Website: crate-barrel
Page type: receipt
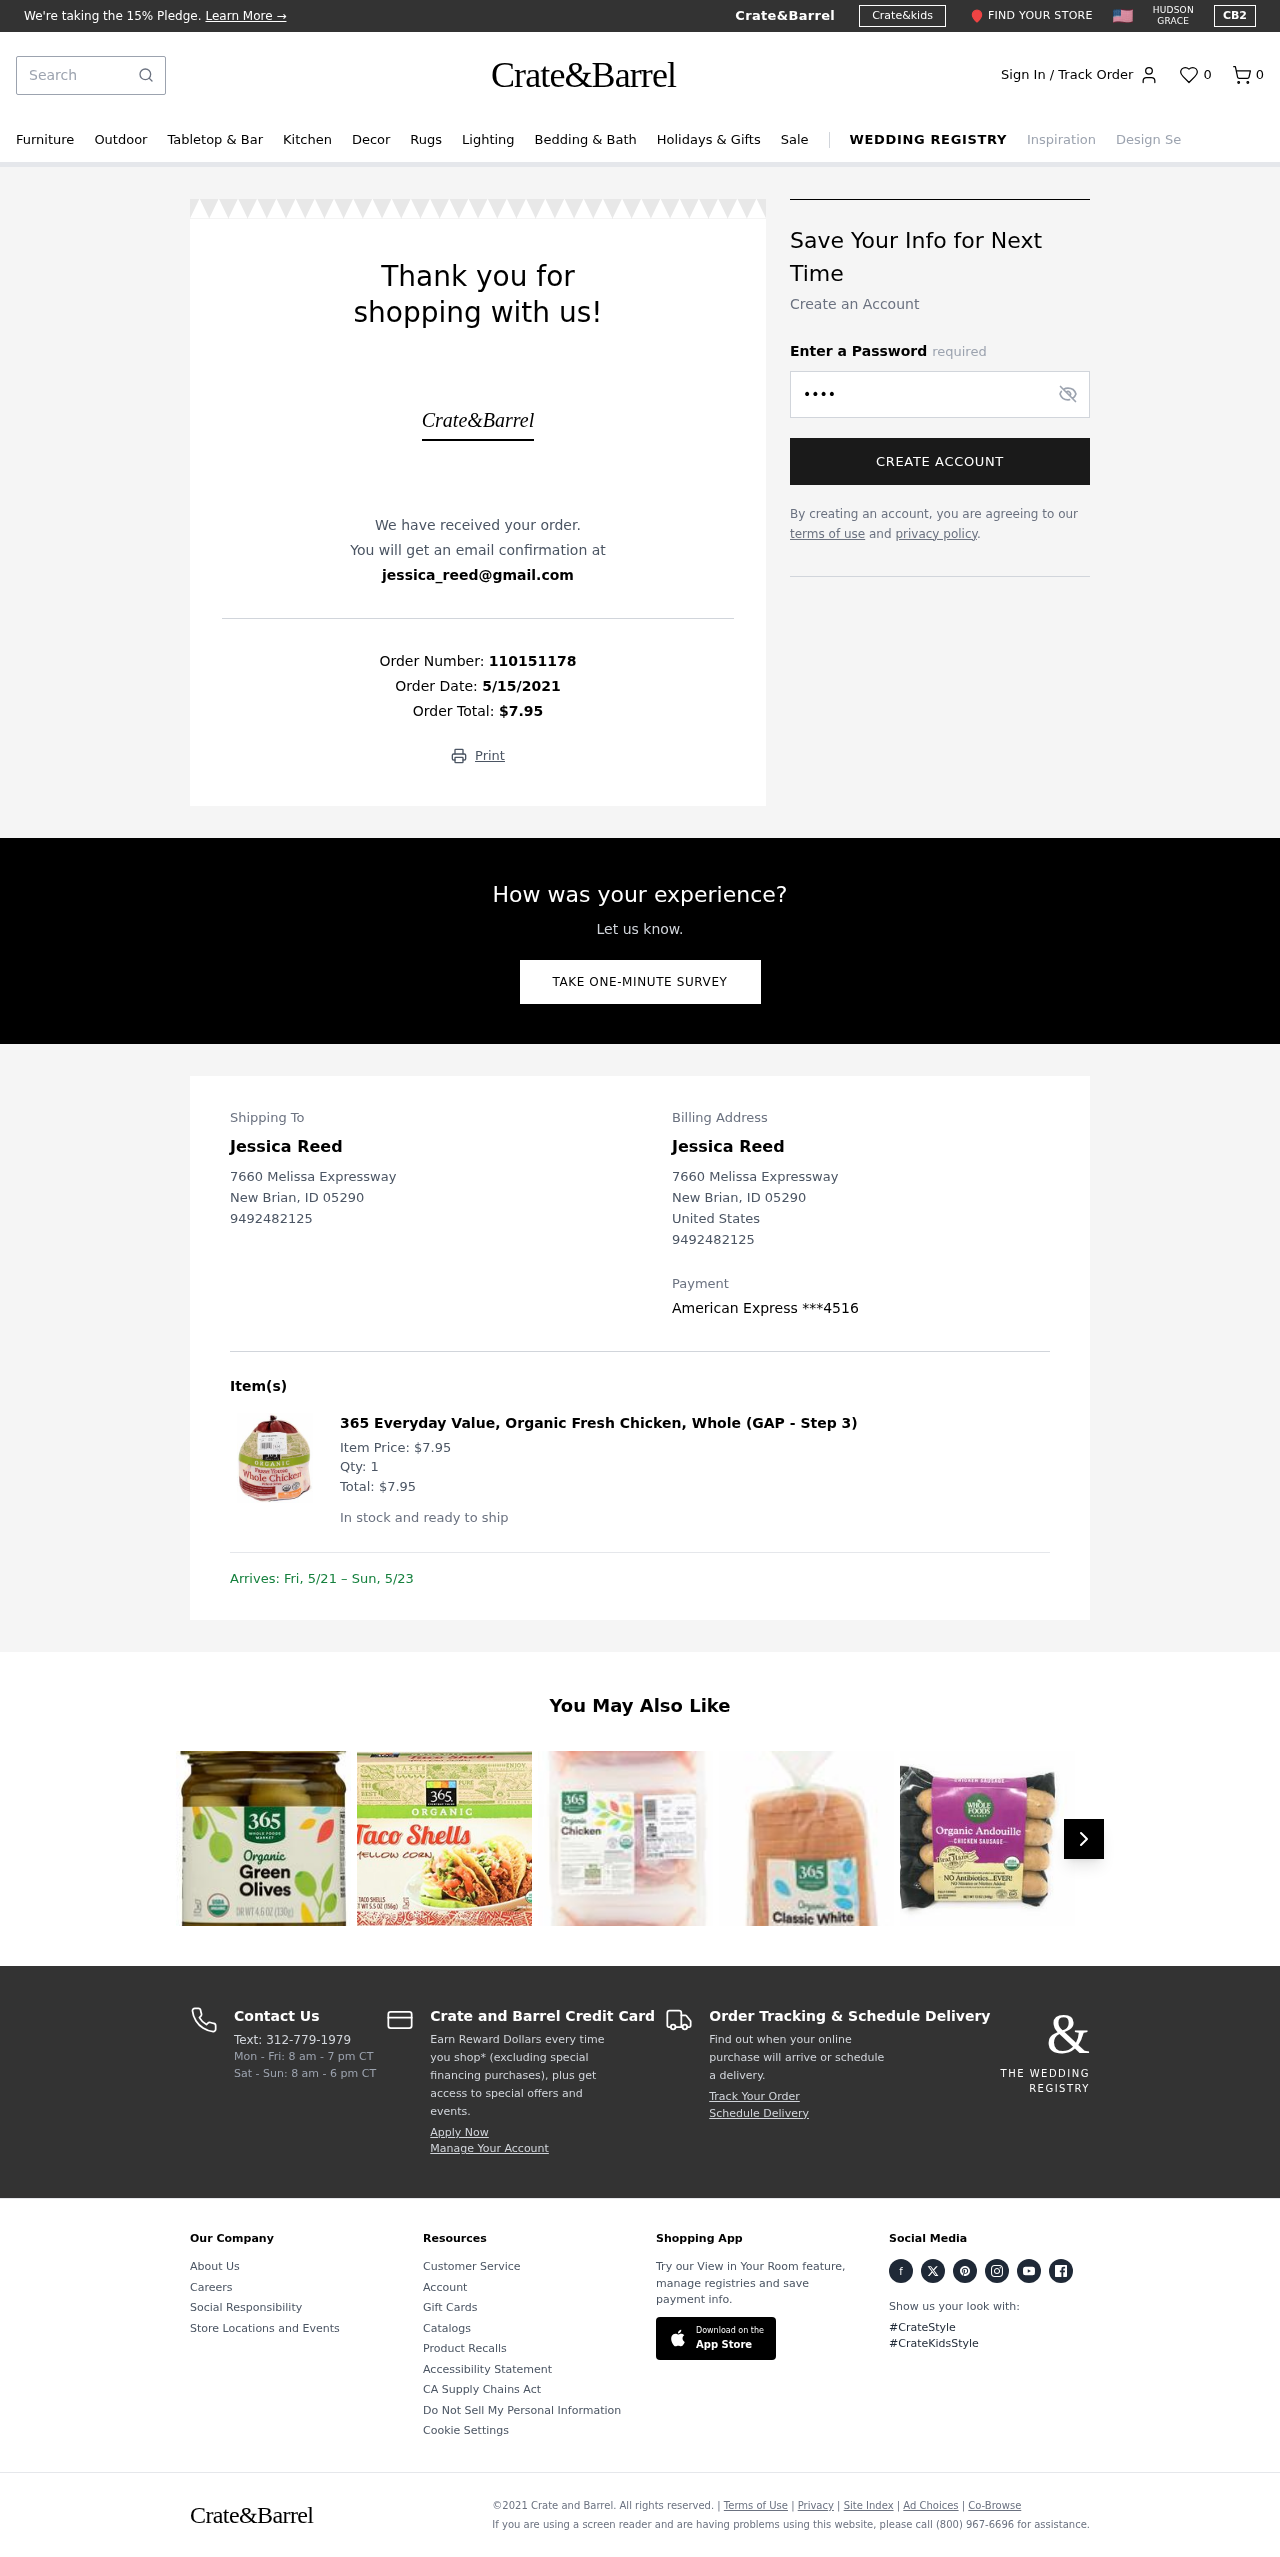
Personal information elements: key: PII_CARD_LAST4
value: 4516
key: PII_CARD_TYPE
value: American Express
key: PII_CITY
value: New Brian
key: PII_COUNTRY
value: United States
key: PII_EMAIL
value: jessica_reed@gmail.com
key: PII_FULLNAME
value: Jessica Reed
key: PII_PHONE
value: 9492482125
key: PII_POSTCODE
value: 05290
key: PII_STATE_ABBR
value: ID
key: PII_STREET
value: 7660 Melissa Expressway
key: PII_FULLNAME2
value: Jessica Reed
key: PII_CITY2
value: New Brian
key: PII_STATE_ABBR2
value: ID
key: PII_POSTCODE_FULL
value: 05290
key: PII_POSTCODE_NUMERIC
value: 5290
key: PII_PHONE2
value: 9492482125
Product elements: key: PRODUCT1_NAME
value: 365 Everyday Value, Organic Fresh Chicken, Whole (GAP - Step 3)
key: PRODUCT1_PRICE
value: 7.95
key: PRODUCT1_QUANTITY
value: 1
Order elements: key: ORDER_NUM_ITEMS
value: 0
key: ORDER_ID
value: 110151178
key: ORDER_DATE
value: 5/15/2021
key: ORDER_TOTAL
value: $7.95
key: ORDER_ITEM_TOTAL
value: $7.95
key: ORDER_DELIVERY_DATE
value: Fri, 5/21 – Sun, 5/23
Search elements: key: HEADER_SEARCH
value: Search
Other elements: key: FAVORITES_COUNT
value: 0